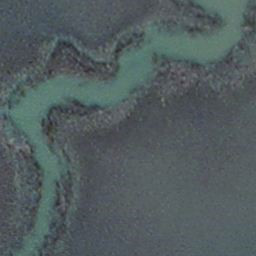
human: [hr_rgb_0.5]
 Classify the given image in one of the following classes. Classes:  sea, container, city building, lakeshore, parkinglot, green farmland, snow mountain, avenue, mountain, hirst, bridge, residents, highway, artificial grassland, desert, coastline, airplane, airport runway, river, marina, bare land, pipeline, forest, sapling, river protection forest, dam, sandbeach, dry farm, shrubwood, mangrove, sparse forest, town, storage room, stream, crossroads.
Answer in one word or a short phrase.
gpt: stream